Question: Is it possible for an Android Tablelayout to display all dividers (see picture below) using the xml attributes?
I've spend a bit of time searching the internet and find that a lot of people just use customised views.
Is there any way to do this in xml or another better method?
example(don't mind the varying border thickness):

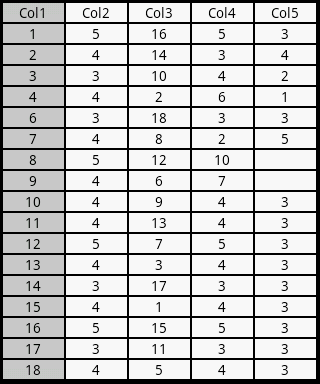
Answer: you can do this by using the following code
Create a selector xml in drawable folder with below code
'''
<?xml version="1.0" encoding="utf-8"?>
<shape xmlns:android="http://schemas.android.com/apk/res/android" android:shape="rectangle" >
<!-- <solid android:color="#dc6888"/> -->
<stroke android:width="0.1dp" android:color="#ffffff"
/>
<padding android:left="0dp" android:top="0dp"
android:right="0dp" android:bottom="0dp" />
</shape>
'''
Now in your layout xml code in TableRow tag put
'''
android:background="@drawable/valuecellbroder"
'''
in every item tag such as Textview background